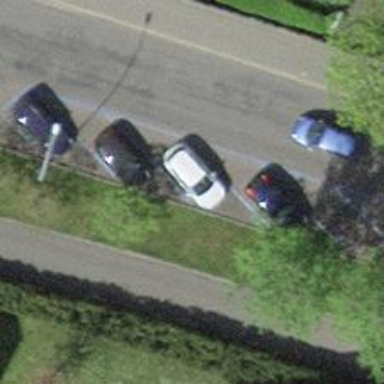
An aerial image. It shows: Charging station.